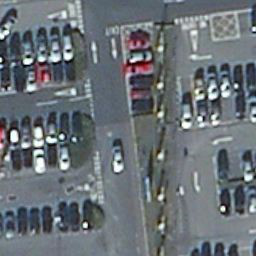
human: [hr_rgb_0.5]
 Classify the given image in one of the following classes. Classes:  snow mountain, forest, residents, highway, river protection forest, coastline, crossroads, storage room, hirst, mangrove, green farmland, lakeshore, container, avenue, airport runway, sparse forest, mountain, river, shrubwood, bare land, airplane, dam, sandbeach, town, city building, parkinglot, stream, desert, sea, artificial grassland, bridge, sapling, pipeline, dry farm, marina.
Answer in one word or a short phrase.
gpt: parkinglot